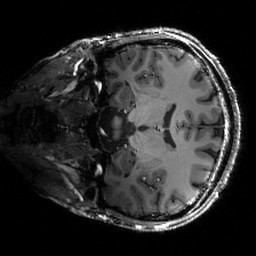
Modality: T1w
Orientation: coronal
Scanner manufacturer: siemens
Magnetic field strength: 6.98 T
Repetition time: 2 s
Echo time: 0.00292 s